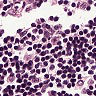
Metastatic tissue present: no